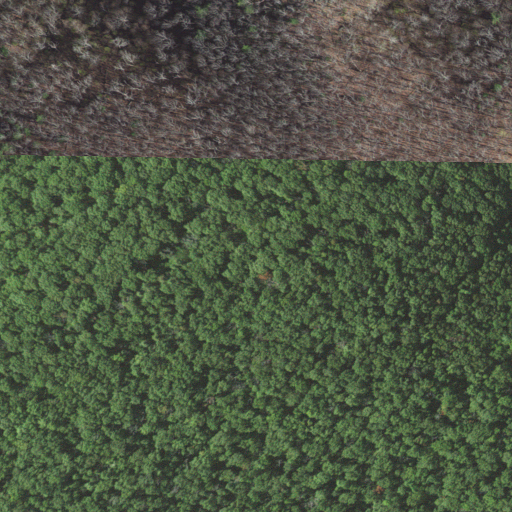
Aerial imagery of mountain in Virginia named Aggies Mountain containing deciduous forest and mixed forest